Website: macys
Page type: account-dashboard
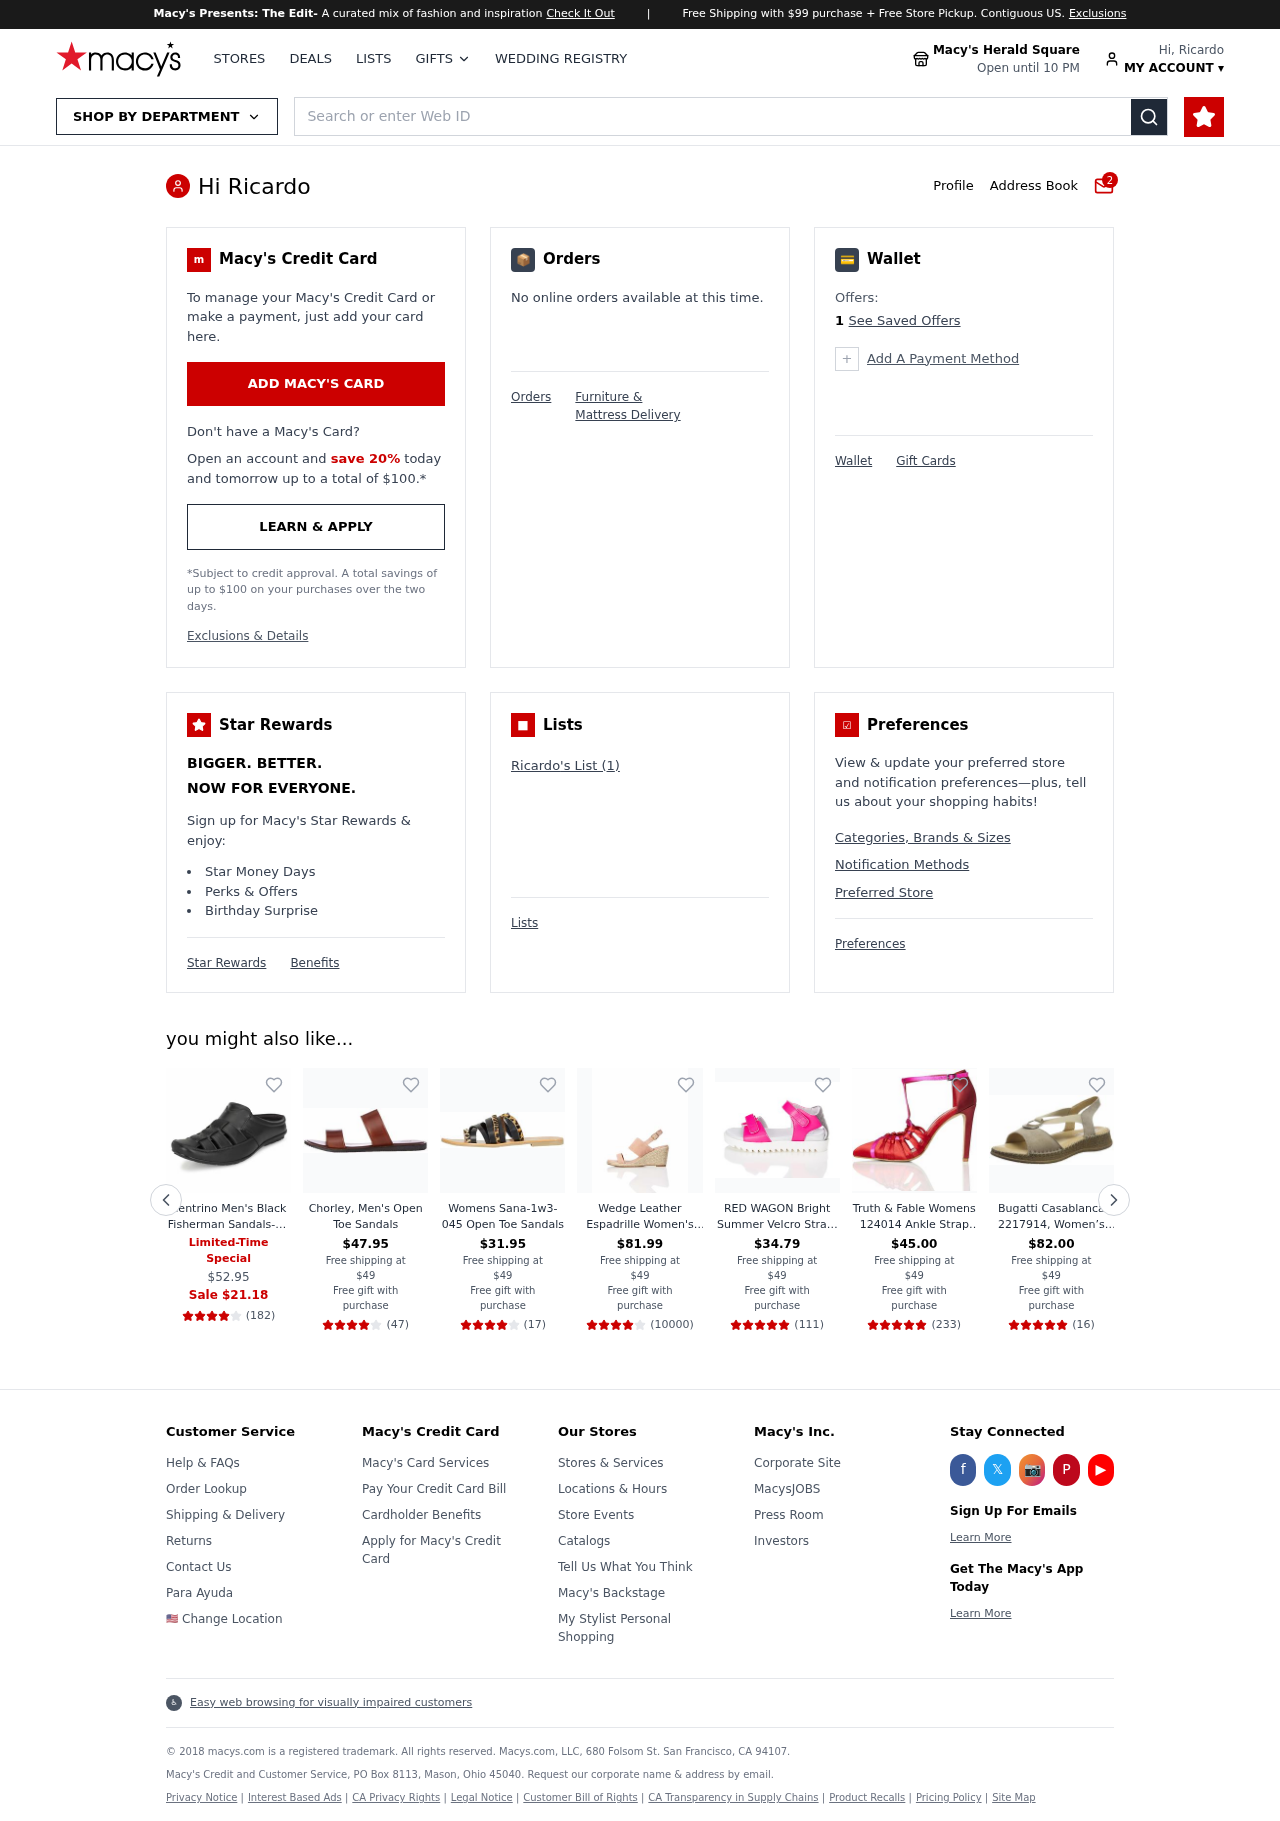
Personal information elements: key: PII_FIRSTNAME
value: Ricardo
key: PII_LOCATION1_NAME
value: Macy's Herald Square
Product elements: key: PRODUCT1_NAME
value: Centrino Men's Black Fisherman Sandals-10 UK (44 EU) (11 US) (6105-01)
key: PRODUCT1_NUM_RATINGS
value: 182
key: PRODUCT1_PRICE
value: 52.95
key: PRODUCT1_RATING
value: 4
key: PRODUCT2_NAME
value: Chorley, Men's Open Toe Sandals
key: PRODUCT2_NUM_RATINGS
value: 47
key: PRODUCT2_PRICE
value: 47.95
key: PRODUCT2_RATING
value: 3.6
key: PRODUCT3_NAME
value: Womens Sana-1w3-045 Open Toe Sandals
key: PRODUCT3_NUM_RATINGS
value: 17
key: PRODUCT3_PRICE
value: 31.95
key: PRODUCT3_RATING
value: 4.2
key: PRODUCT4_NAME
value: Wedge Leather Espadrille Women's Peeptoe Sandals
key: PRODUCT4_NUM_RATINGS
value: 10000
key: PRODUCT4_PRICE
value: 81.99
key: PRODUCT4_RATING
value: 3.9
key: PRODUCT5_NAME
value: RED WAGON Bright Summer Velcro Strap, Girls’ Ankle Strap Sandals
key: PRODUCT5_NUM_RATINGS
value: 111
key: PRODUCT5_PRICE
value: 34.79
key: PRODUCT5_RATING
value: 4.6
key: PRODUCT6_NAME
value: Truth & Fable Womens 124014 Ankle Strap Sandals
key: PRODUCT6_NUM_RATINGS
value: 233
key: PRODUCT6_PRICE
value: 45
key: PRODUCT6_RATING
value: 4.7
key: PRODUCT7_NAME
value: Bugatti Casablanca 2217914, Women’s Ankle Strap Sandals
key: PRODUCT7_NUM_RATINGS
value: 16
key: PRODUCT7_PRICE
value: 82
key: PRODUCT7_RATING
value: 4.6
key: PRODUCT1_SALE_PRICE
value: Sale $21.18
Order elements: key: ORDER_FREE_SHIPPING_MIN
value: $99
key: ORDER_STORE_HOURS
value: Open until 10 PM
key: ORDER_NUM_MESSAGES
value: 2
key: ORDER_DISCOUNT_PERCENT
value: save 20%
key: ORDER_MAX_SAVINGS
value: $100
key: ORDER_MAX_SAVINGS2
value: $100
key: ORDER_NUM_OFFERS
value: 1
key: ORDER_NUM_LIST_ITEMS
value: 1
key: ORDER_FREE_SHIPPING_THRESHOLD
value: $49
Search elements: key: HEADER_SEARCH
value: Search or enter Web ID